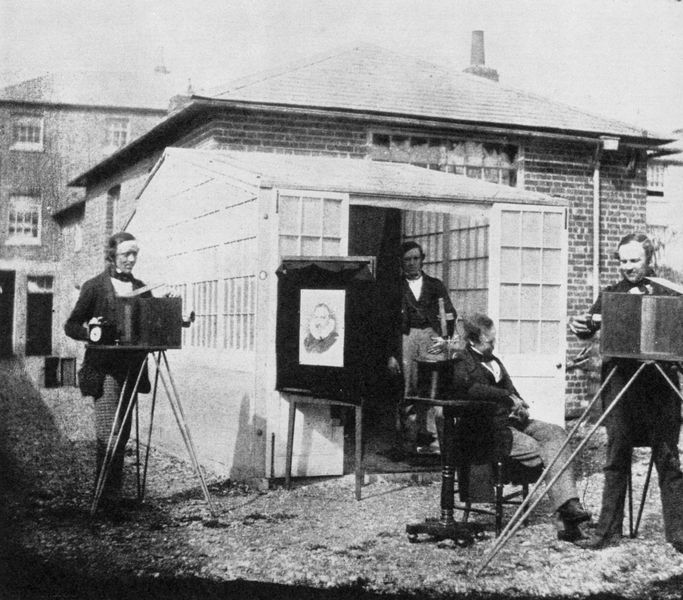
Titel: Das Atelier Talbots in Reading
Künstler: William Henry Fox Talbot
Schlagwörter: dunkel, gemälde, himmel, mann, schatten, weiß, menschen, sitzen, fenster, glas, grau, hell, holz, licht, männer, schwarz, stuhl, tisch, tür, dach, gebäude, haus, weg, alt, anzug, bart, arm, sockel, stehen, bild, bildnis, portrait, porträt, erde, häuser, hütte, sonne, haare, pose, england, schornstein, schuppen, garten, modell, hosen, ziegel, backstein, hof, platz, frack, tafel, sitzt, atelier, staffelei, fliege, unscharf, anbau, foto, fotografie, vier, eingang, hinterhof, scheune, regenrinne, schwarz-weiß, lustig, photo, etagen, ständer, dreibein, fotographie, gedrechselt, wintergarten, studio, glashaus, gartenhaus, garage, experiment, bartlos, daguerrotypie, geräte, fotoapparat, kamera, stativ, fotokamera, obscura, daguerre, fotografen, erfreut, fotoapparate, silberkorn, antike fotografie, regenrine, rallrohr